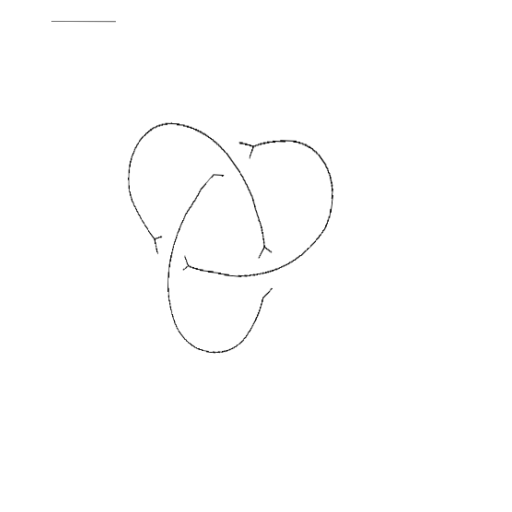
Crossing number: 3